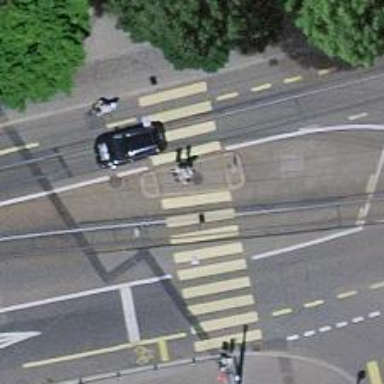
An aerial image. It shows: Kerb barrier.